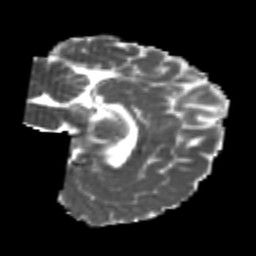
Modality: MD
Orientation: sagittal
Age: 25
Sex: female
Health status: healthy
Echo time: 0.074 s